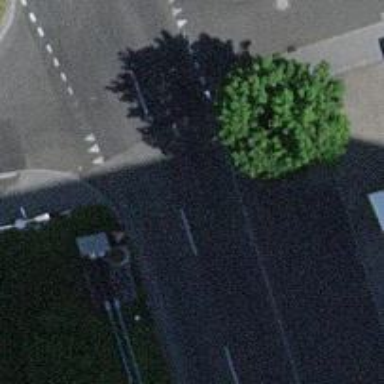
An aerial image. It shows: Public transport stop position.